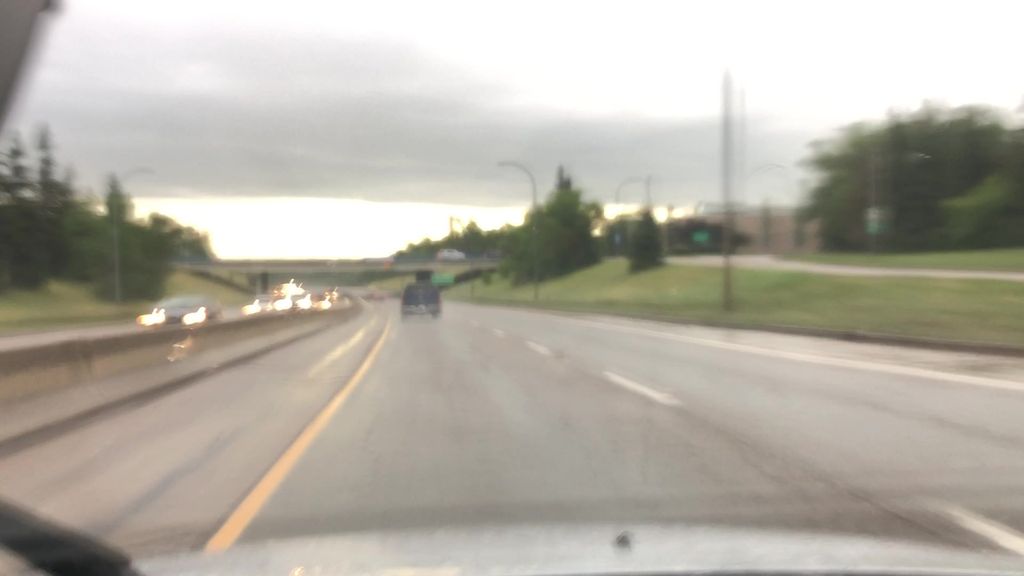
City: edmonton